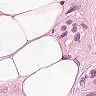
Metastatic tissue present: yes